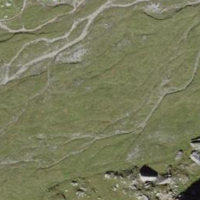
EUNIS habitat code: 23
Species observed at this site:
Anthus spinoletta